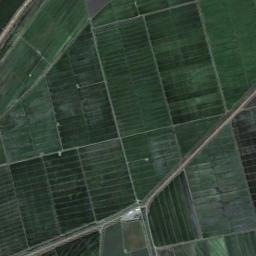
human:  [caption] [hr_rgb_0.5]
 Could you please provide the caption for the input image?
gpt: Some green rectangular farmlands of different sizes are arranged in neat rows and a road goes through the farmlands .

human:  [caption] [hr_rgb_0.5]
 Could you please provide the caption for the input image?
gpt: There are some green rectangular farmland .

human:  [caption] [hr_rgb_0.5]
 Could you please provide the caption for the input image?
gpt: There are many roads of different lengths in rectangular farmlands .

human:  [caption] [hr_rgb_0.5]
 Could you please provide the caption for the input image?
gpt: More than ten neatly arranged green rectangular farmland of different sizes .

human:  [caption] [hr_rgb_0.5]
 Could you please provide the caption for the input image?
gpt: There are some green rectangular farmlands .